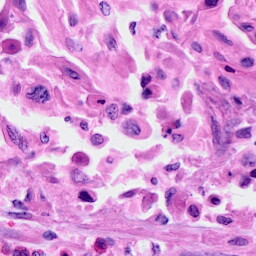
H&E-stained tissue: Cervix